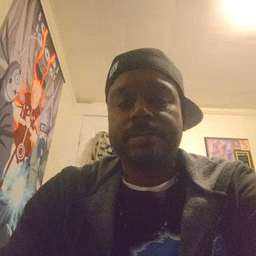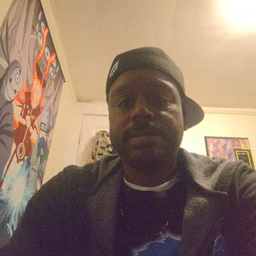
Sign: lamp